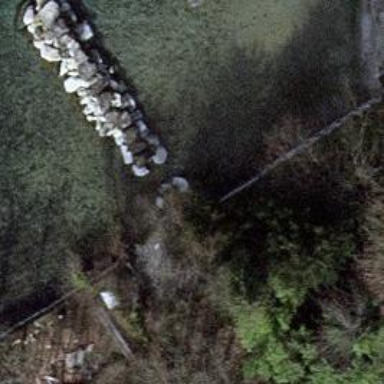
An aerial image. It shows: Breakwater structure.